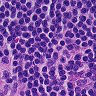
Metastatic tissue present: no